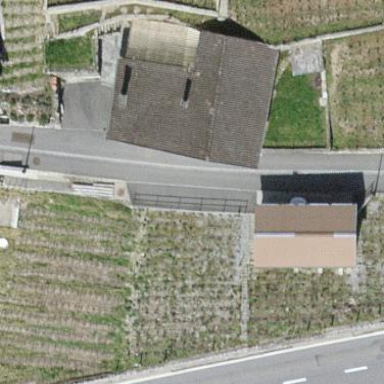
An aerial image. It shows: Vineyard with grape crops.